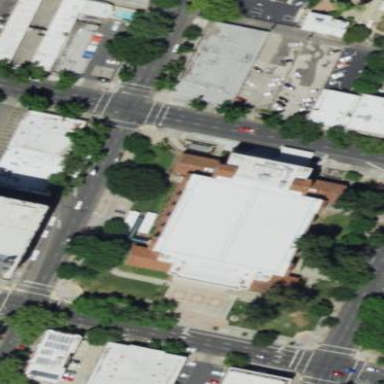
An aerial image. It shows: There is theatre building.